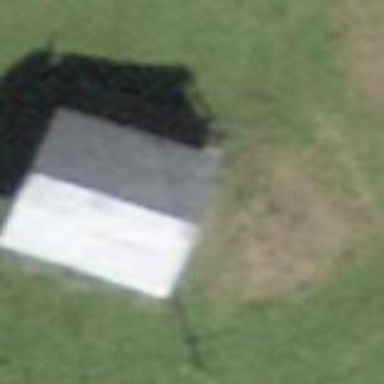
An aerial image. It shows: Rural barn.